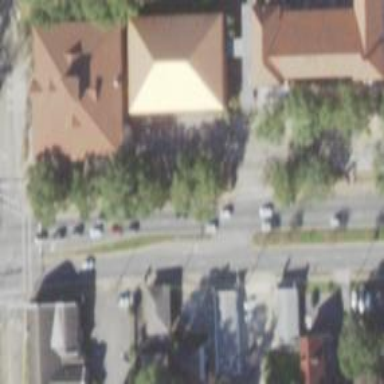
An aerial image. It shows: Entrance to school.